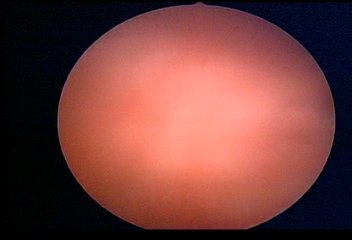
Modality: WLC
Class: Normal mucosa
Bladder cancer association: No